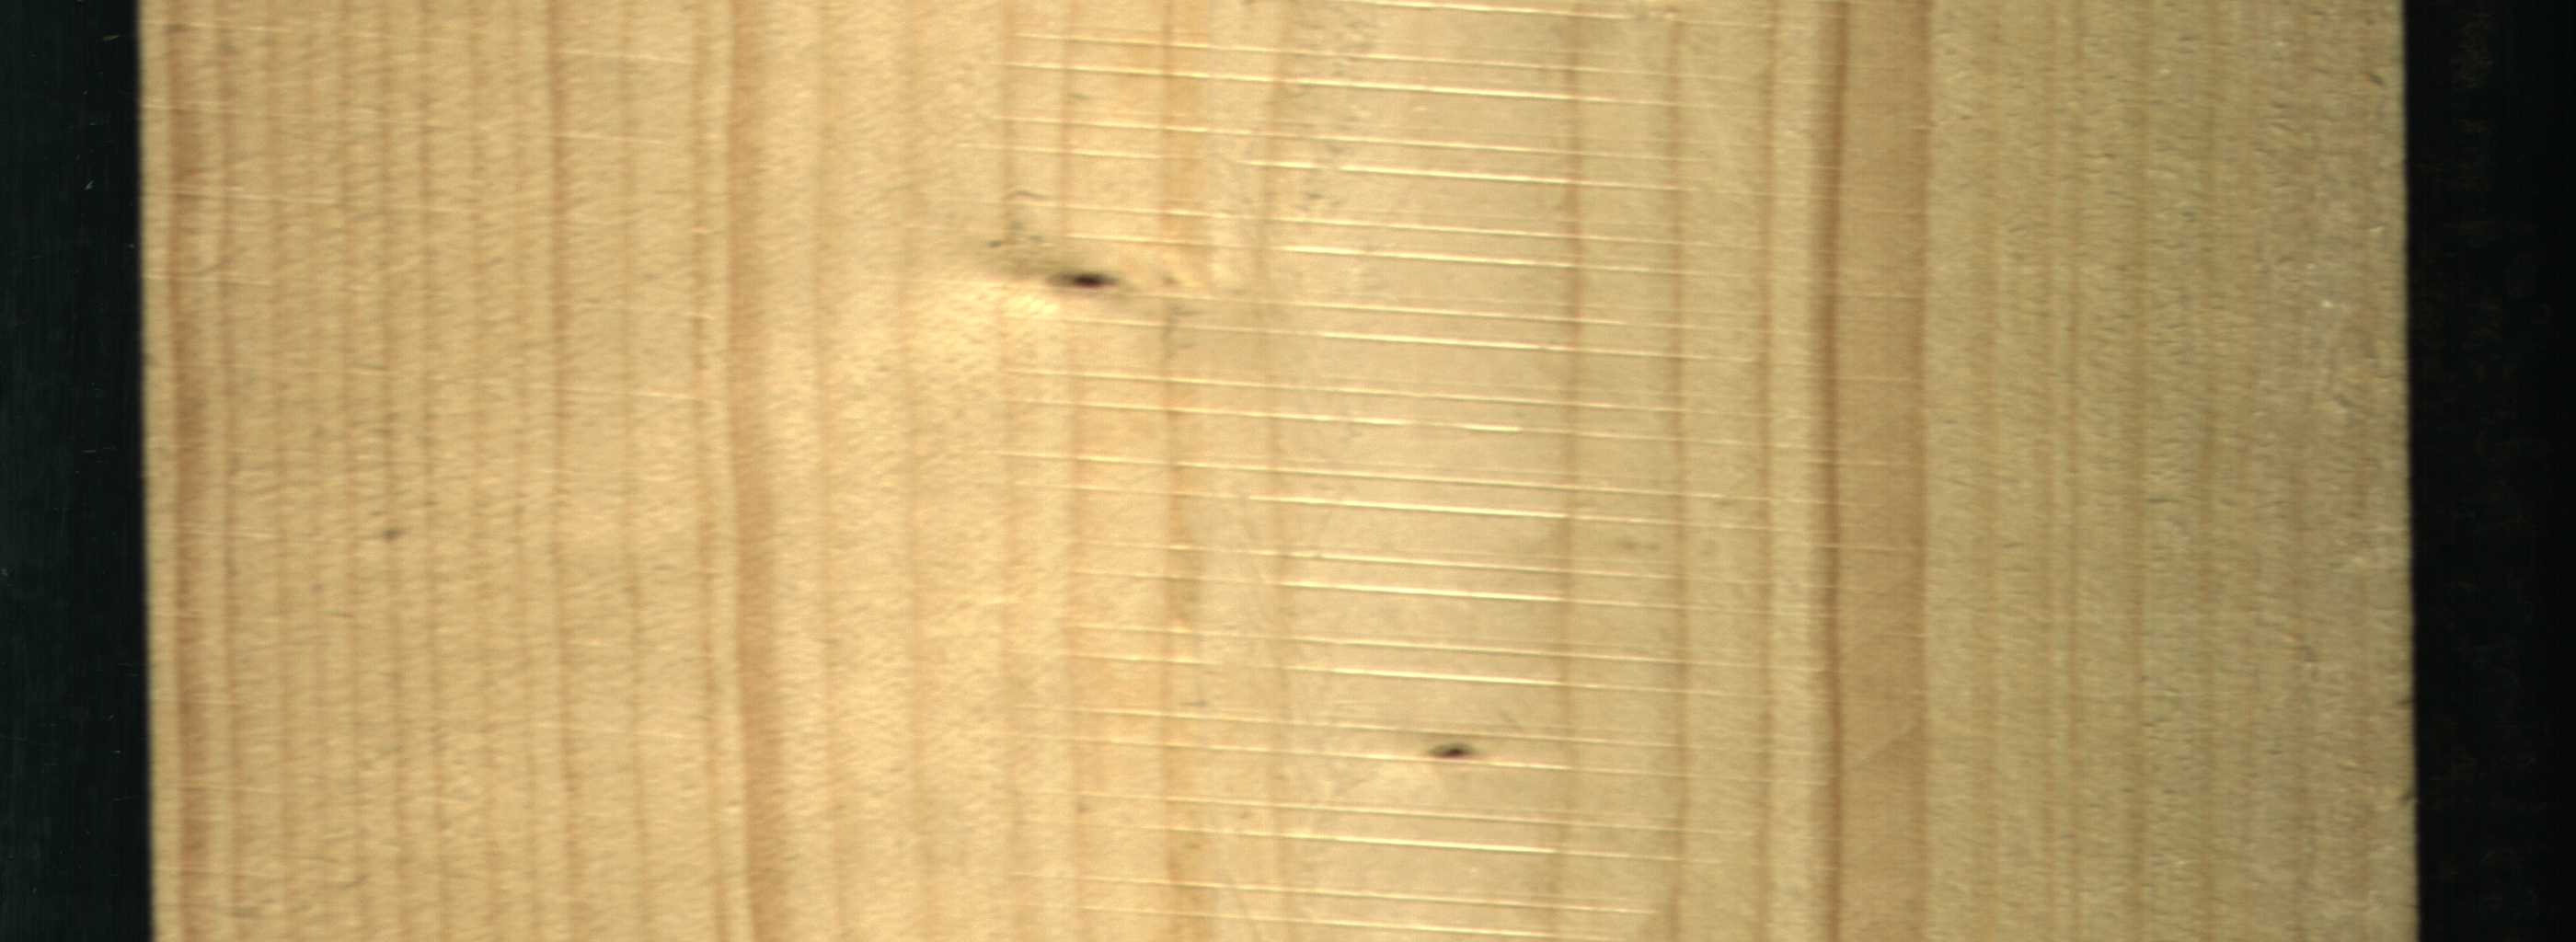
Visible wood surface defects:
Dead_Knot
Dead_Knot